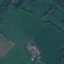
Label: Pasture